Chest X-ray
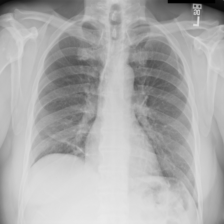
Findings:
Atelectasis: positive
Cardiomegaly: negative
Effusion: negative
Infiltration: negative
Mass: negative
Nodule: negative
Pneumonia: negative
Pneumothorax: negative
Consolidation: negative
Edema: negative
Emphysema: negative
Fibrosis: negative
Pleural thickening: negative
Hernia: negative